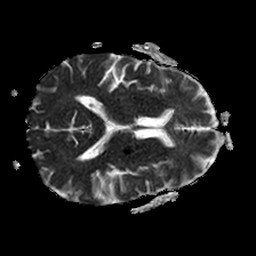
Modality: ADC
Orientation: axial
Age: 58
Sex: male
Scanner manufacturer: philips
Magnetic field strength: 1.5 T
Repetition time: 3.398 s
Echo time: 0.06922 s